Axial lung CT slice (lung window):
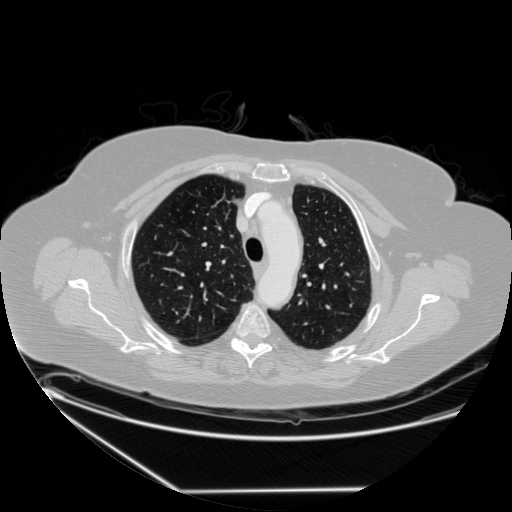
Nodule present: no